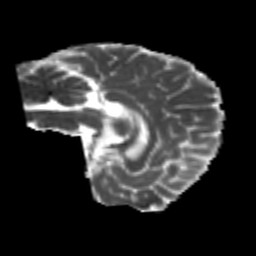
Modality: MD
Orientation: sagittal
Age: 22
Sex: female
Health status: healthy
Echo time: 0.074 s